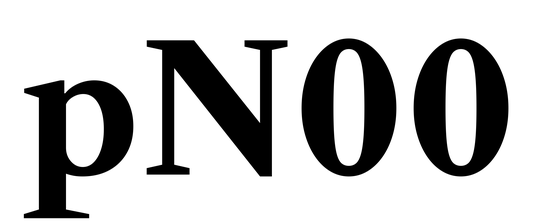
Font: LibreCaslonText_Bold